Question: In my application I have 2 'ComboBox'. When I select a 'ComboBoxItem' in the first ComboBox the second one generates the relative ComboBoxItem. But if I create a 'SelectionChanged' event on the second ComboBox I get this error. Why? Thanks!
'''
private void scarpeBox_SelectionChanged(object sender, SelectionChangedEventArgs e)
{
ComboBox combo = (ComboBox)sender;
ComboBoxItem item = (ComboBoxItem)combo.SelectedItem;
for (int i = 0; i < 16; i++)
if (combo.Items[i] == item) id = i;
}
'''

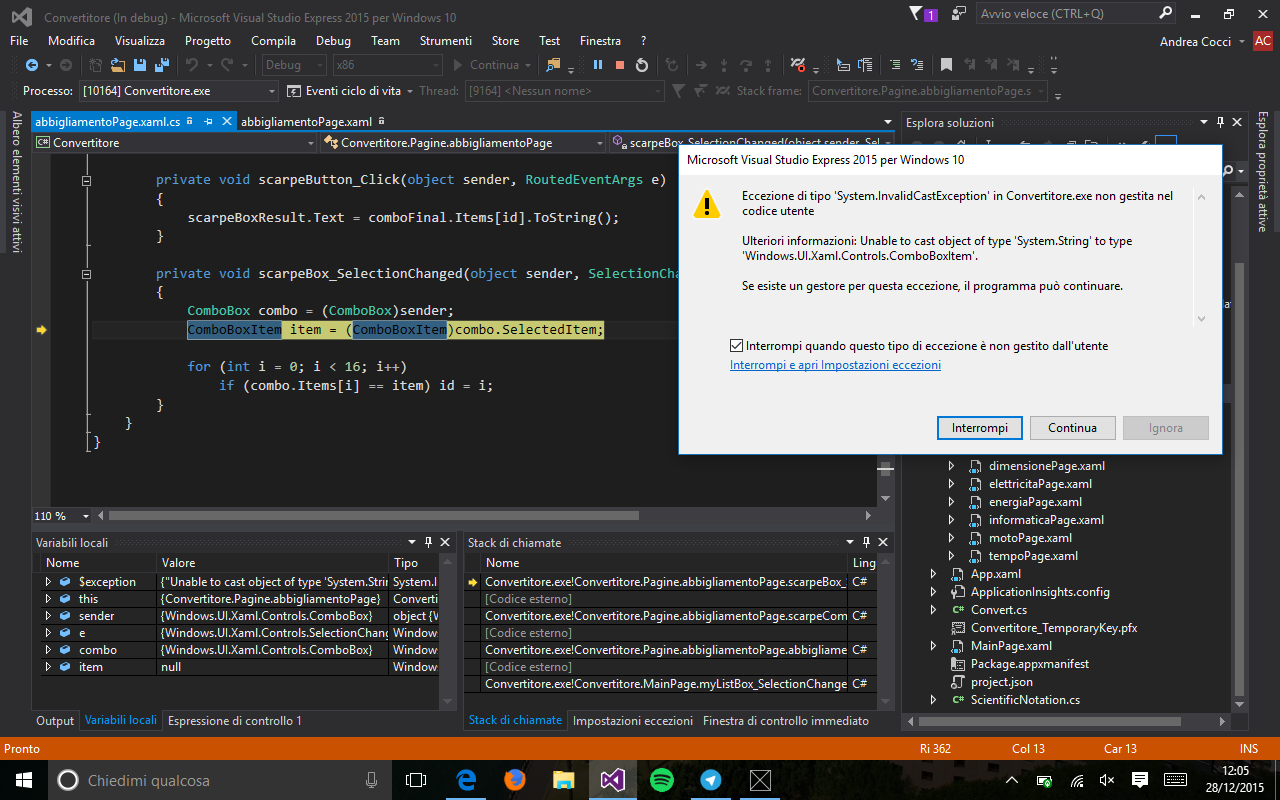
Answer: Your 'SelectedItem' is of value 'String', it's not a control like you thought it would be. You're trying to convert your 'String' to a 'ComboboxItem', which throws your exception.
In your example, I would use the 'SelectedIndex' property:
'''
private void scarpeBox_SelectionChanged(object sender, SelectionChangedEventArgs e)
{
ComboBox combo = (ComboBox)sender;
id = combo.SelectedIndex;
}
'''
Your loop seems to look for the position of your 'SelectedItem', so replace your code with above, and it will return the position of the item in the 'ComboBox'.